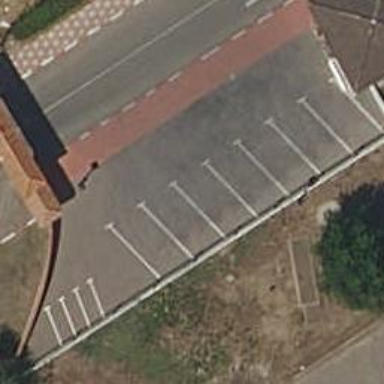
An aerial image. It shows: Parking area.